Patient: sex F, age 61
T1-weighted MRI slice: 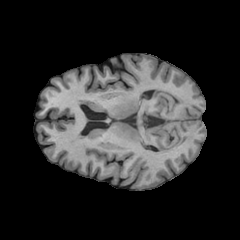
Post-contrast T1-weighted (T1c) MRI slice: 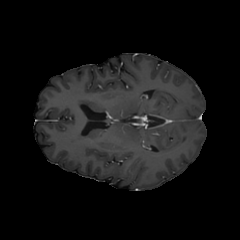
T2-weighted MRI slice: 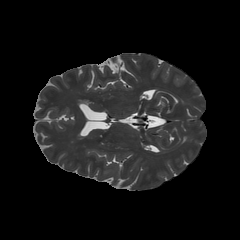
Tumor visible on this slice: no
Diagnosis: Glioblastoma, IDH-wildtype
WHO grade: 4